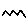
Label: zigzag